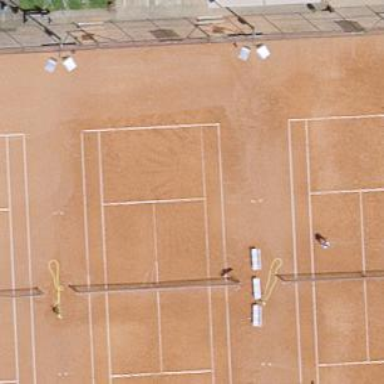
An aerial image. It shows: Tennis court on pitch designated for leisure land.